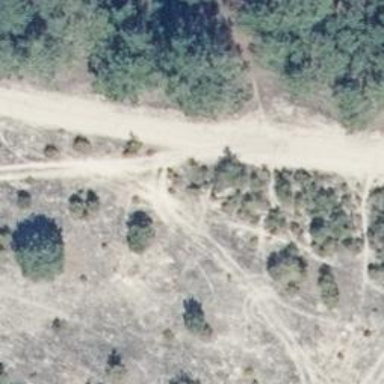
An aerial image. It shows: Sandy track road with grade 4 track type.